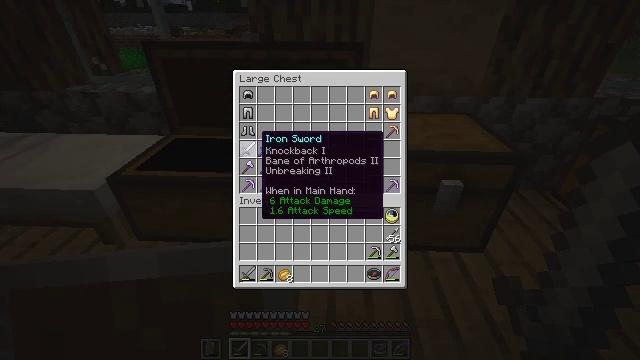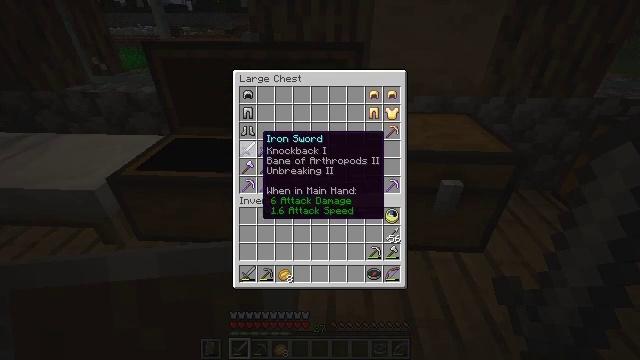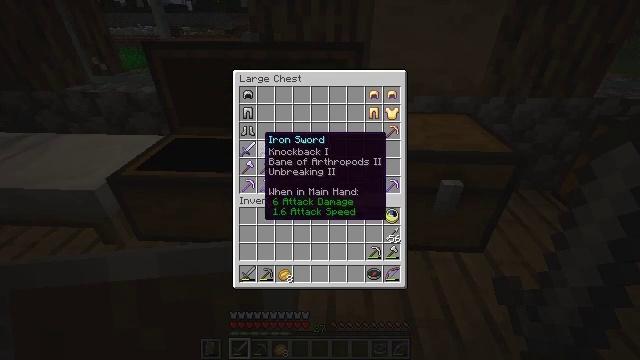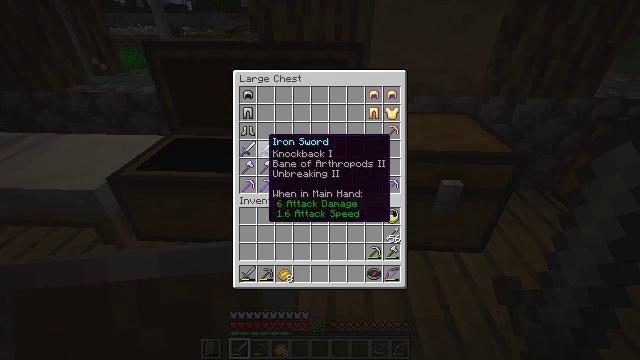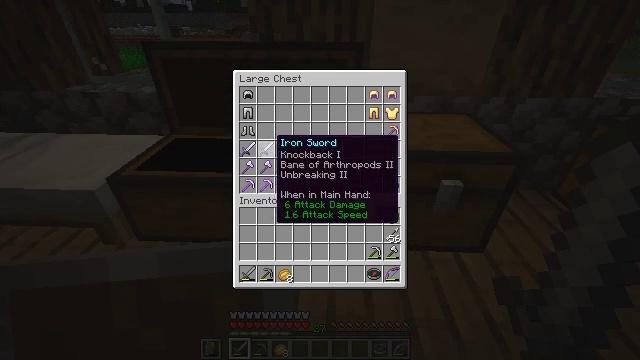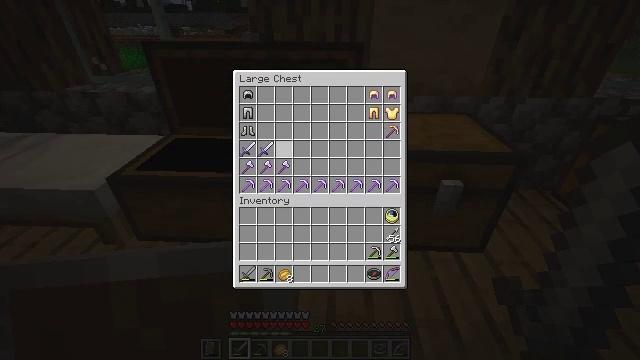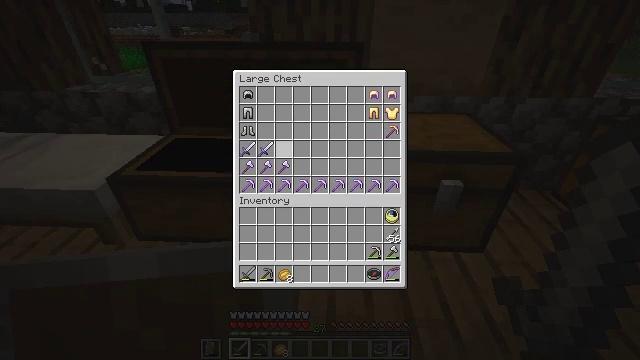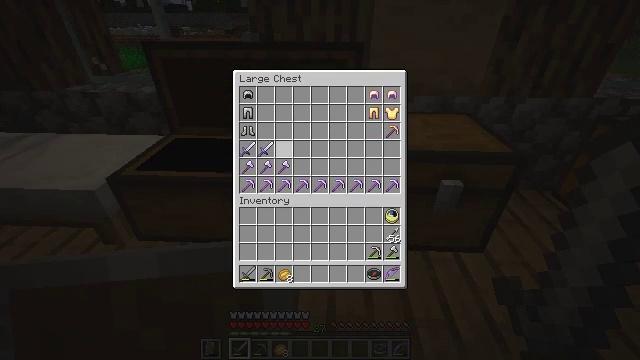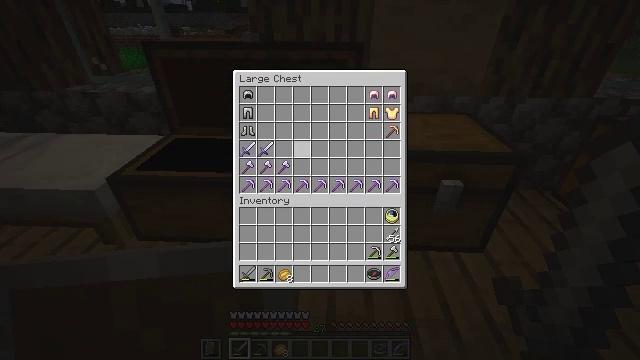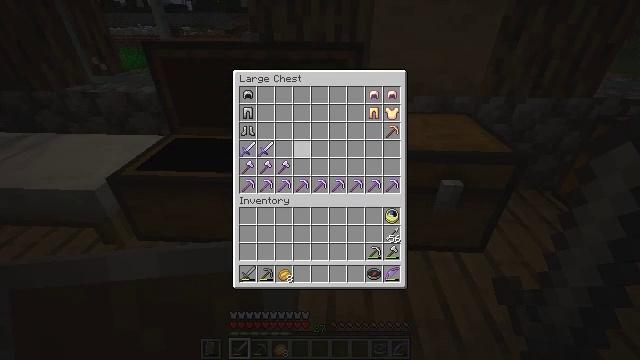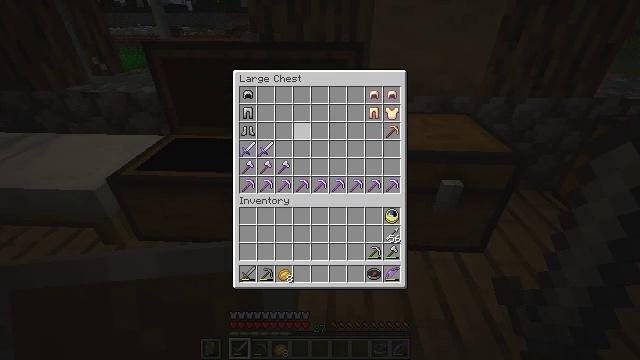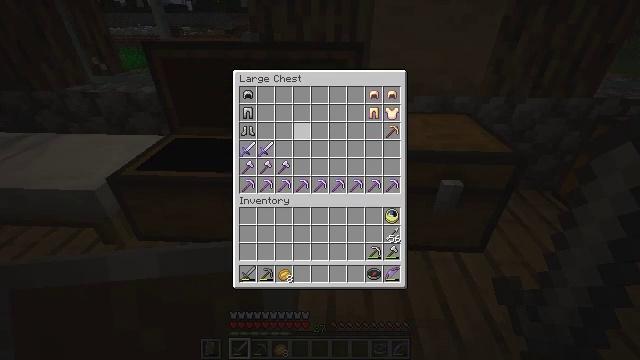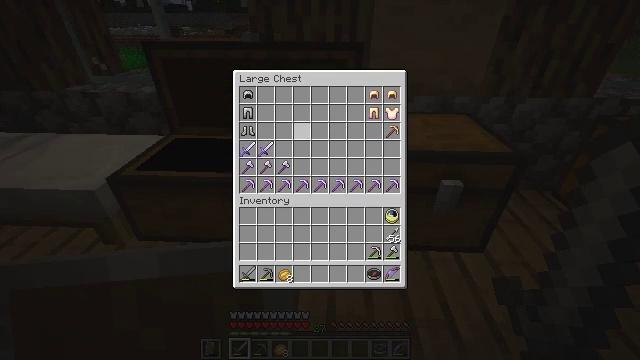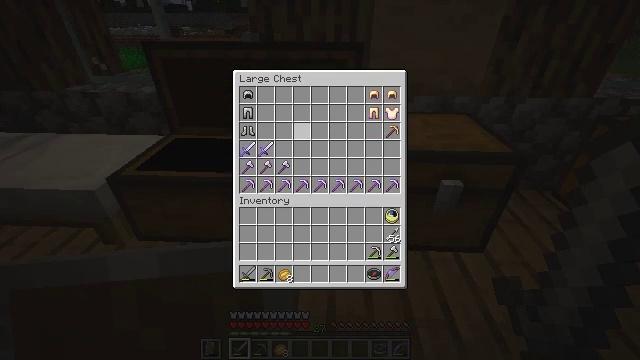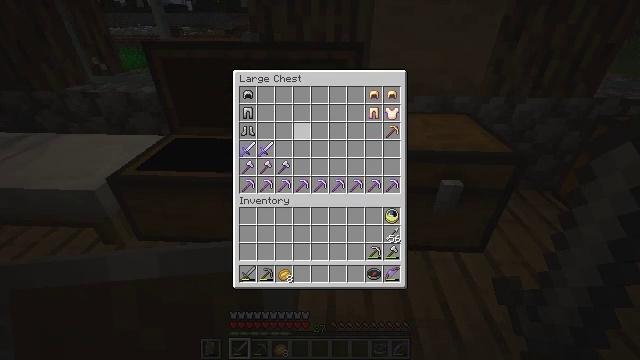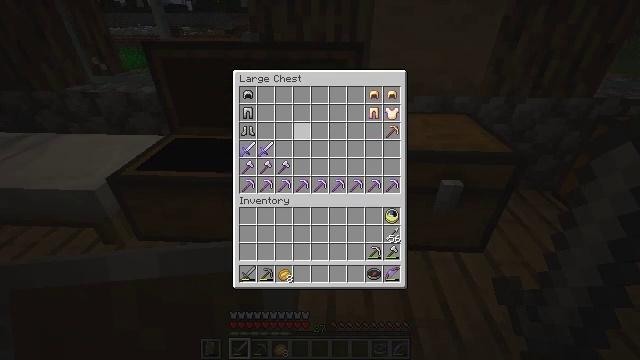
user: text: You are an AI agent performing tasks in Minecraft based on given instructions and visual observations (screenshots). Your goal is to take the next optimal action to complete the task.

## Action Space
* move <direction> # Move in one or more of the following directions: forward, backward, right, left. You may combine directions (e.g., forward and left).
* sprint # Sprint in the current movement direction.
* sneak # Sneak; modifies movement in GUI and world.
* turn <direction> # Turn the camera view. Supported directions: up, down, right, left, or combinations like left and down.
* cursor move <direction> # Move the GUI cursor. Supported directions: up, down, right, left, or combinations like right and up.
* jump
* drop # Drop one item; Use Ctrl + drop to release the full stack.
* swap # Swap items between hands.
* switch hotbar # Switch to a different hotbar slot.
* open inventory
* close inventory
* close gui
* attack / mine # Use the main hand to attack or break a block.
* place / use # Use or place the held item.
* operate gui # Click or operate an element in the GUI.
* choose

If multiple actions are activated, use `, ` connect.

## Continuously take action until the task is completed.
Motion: motion action
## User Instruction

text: Attack the white bed to collect it.
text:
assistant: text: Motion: no_op
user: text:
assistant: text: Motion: no_op
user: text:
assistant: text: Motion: no_op
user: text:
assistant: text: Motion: cursor move right
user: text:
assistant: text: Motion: cursor move right
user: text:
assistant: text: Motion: no_op
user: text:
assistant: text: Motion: no_op
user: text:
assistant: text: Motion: no_op
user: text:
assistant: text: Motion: no_op
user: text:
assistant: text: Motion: cursor move up
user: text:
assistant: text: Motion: no_op
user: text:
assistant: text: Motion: no_op
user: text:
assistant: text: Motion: no_op
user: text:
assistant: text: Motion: no_op
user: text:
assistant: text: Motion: no_op
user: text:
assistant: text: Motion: close inventory
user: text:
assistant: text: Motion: turn right, close inventory
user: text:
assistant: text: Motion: turn right, close inventory
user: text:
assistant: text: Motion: turn right
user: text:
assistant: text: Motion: turn right
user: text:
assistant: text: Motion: use / place
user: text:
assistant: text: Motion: use / place
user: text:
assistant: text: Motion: no_op
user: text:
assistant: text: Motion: no_op
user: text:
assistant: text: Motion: no_op
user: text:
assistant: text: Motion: open gui
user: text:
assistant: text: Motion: no_op
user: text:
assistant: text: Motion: no_op
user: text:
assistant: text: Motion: no_op
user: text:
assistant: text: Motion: no_op